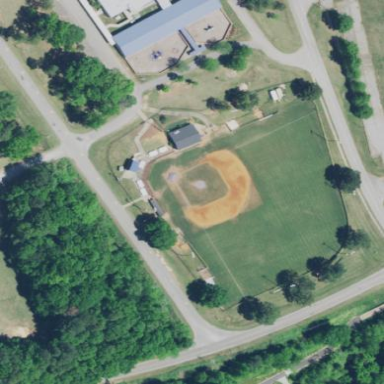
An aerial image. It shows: Baseball pitch for leisure land.